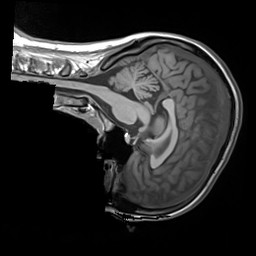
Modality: T1w
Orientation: sagittal
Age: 23
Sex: female
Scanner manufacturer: siemens
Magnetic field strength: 3 T
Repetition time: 1.55 s
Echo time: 0.00234 s